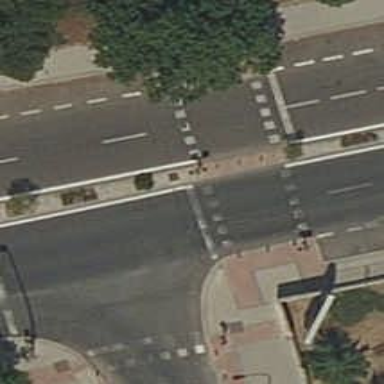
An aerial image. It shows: Road with traffic signals at crossing.